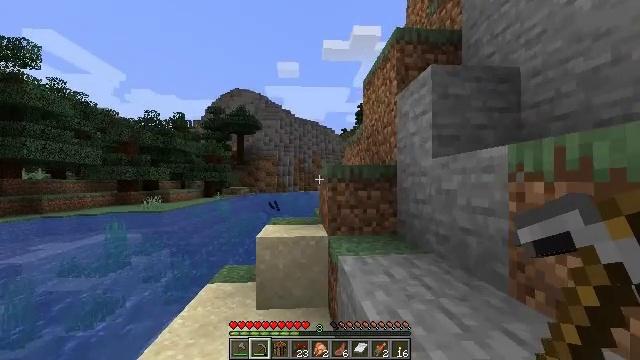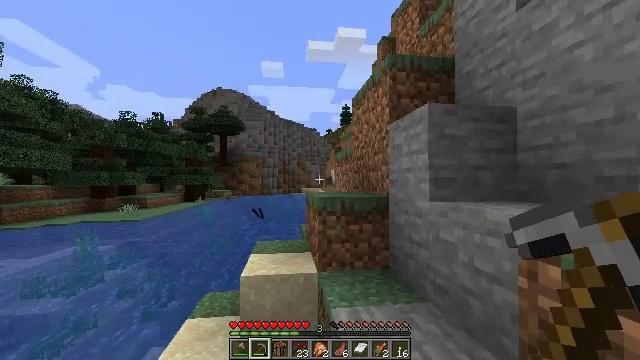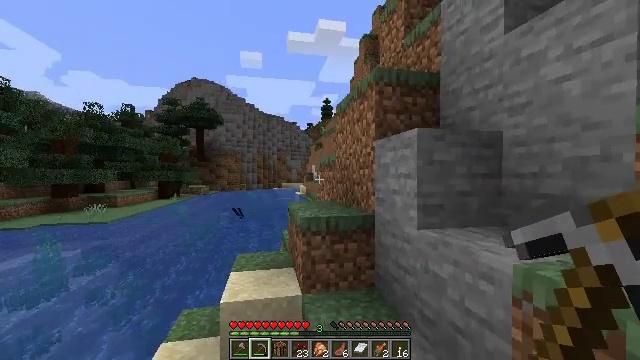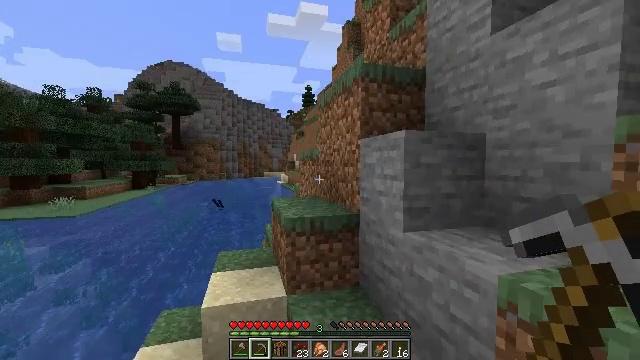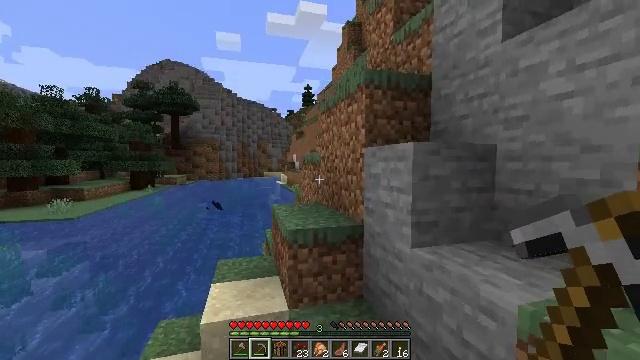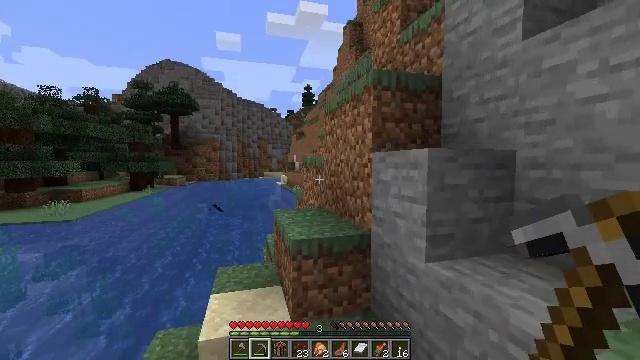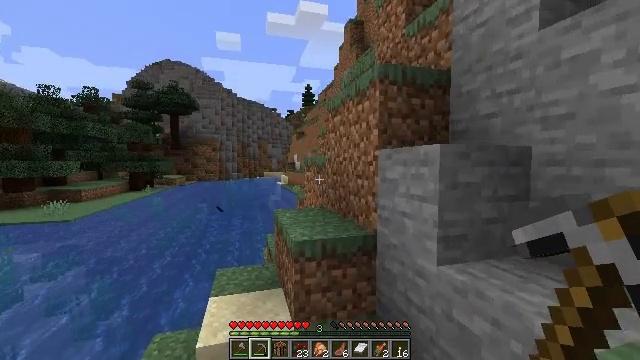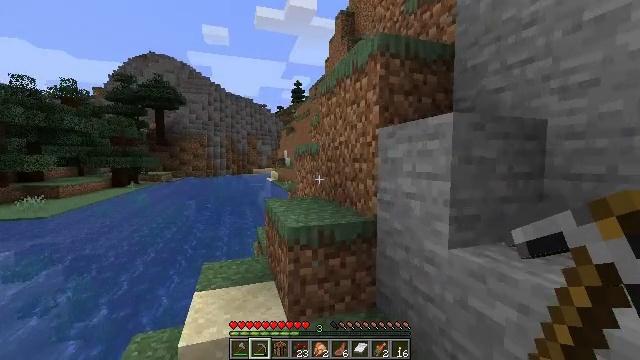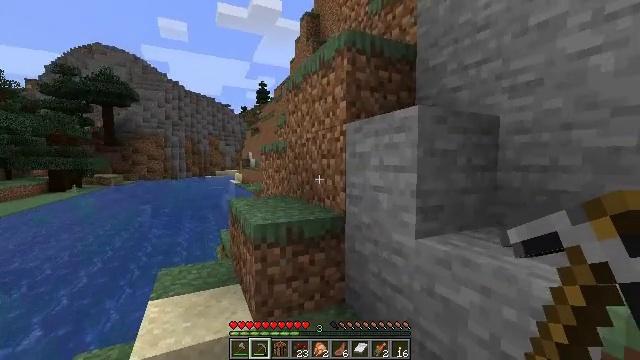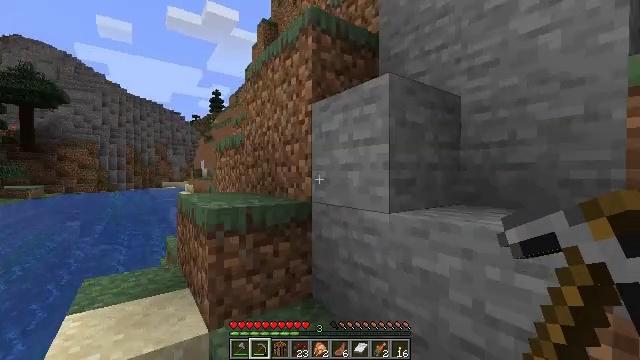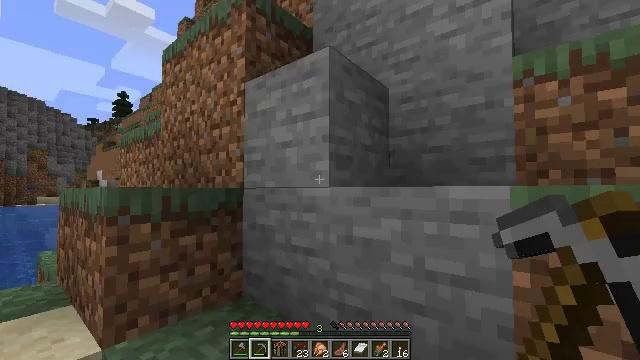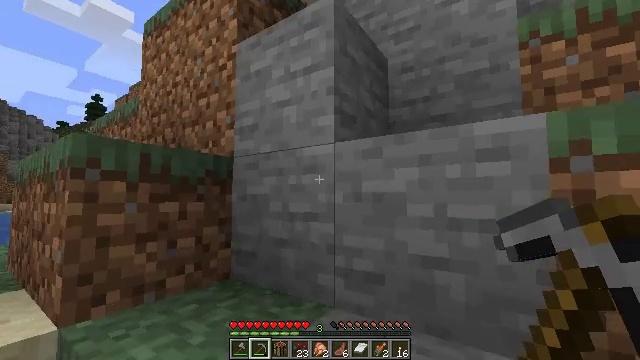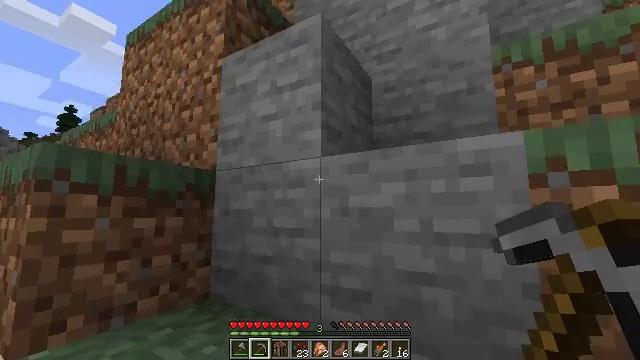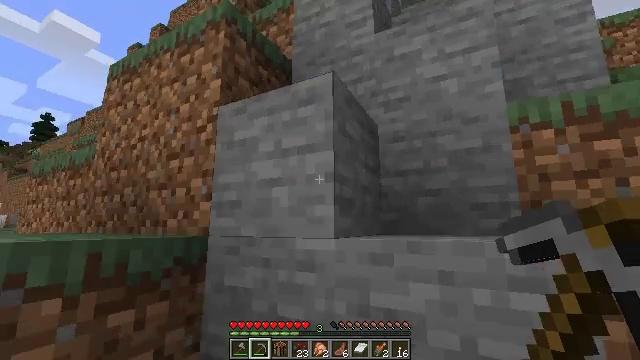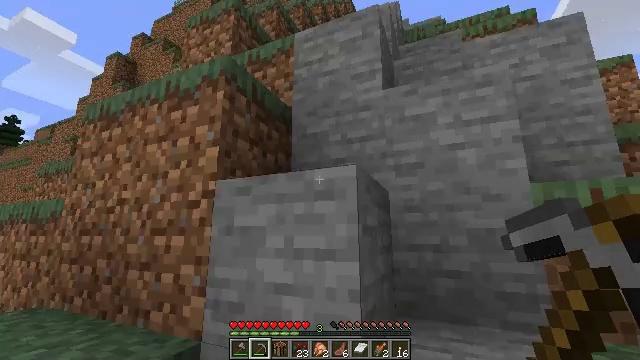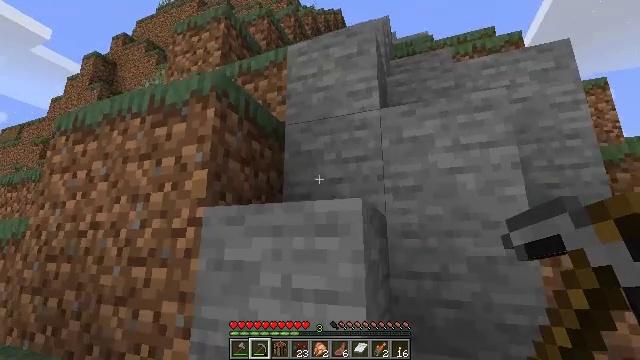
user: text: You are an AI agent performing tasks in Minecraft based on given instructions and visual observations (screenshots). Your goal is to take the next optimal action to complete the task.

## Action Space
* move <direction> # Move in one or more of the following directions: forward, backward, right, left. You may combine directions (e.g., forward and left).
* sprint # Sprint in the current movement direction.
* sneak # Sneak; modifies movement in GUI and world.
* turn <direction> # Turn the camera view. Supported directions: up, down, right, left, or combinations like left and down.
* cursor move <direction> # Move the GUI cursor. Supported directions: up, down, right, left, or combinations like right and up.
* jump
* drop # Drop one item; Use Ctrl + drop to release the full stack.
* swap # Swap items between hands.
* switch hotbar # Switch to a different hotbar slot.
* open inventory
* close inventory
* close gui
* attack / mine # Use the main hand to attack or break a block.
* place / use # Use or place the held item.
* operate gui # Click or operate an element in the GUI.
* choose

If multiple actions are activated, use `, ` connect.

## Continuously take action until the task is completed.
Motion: motion action
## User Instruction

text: Pick up the dandelion.
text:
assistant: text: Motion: move forward, turn right, jump
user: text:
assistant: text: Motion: move forward, turn right and down, jump
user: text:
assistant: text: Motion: move forward, turn right and down, jump
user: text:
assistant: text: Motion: move forward, jump
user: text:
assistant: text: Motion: move forward, jump
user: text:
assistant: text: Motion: move forward, jump
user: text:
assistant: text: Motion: move forward, turn right, jump
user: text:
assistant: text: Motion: move forward, turn right, jump
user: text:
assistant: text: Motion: move forward, turn right and up, jump
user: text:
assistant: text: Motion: move forward, turn right and up, jump
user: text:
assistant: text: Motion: move forward, turn right and up, jump
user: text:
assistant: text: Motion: move forward, turn right and up, jump
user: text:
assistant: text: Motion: move forward, turn right and up, jump
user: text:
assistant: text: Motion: move forward, turn right and up, jump
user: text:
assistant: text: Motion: move forward, turn right and up, jump
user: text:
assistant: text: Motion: move forward, turn right, jump
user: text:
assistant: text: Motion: move forward, jump
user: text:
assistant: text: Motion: move forward and move right, jump
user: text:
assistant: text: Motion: move forward and move right, jump
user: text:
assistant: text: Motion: move forward and move right, turn right and down, jump
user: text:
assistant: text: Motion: move forward and move right, turn right, jump
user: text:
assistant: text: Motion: move forward and move right, turn right, jump
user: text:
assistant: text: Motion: move forward and move right, turn right, jump
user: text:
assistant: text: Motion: move forward and move right, turn right, jump
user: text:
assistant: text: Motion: move forward and move right, jump
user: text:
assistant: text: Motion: move forward and move right, jump
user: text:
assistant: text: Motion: move forward and move right, jump
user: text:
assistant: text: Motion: move forward and move right, turn left and down, jump
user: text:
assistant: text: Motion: move forward, turn left and down, jump
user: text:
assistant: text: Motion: move forward, jump